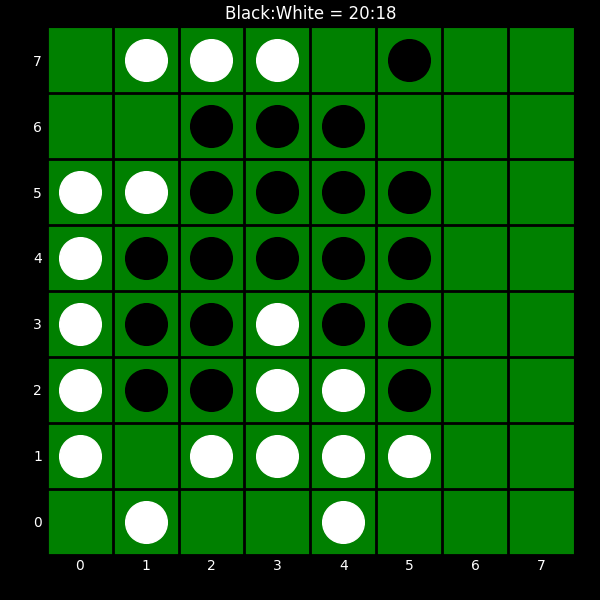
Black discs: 20
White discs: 18